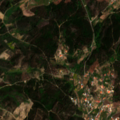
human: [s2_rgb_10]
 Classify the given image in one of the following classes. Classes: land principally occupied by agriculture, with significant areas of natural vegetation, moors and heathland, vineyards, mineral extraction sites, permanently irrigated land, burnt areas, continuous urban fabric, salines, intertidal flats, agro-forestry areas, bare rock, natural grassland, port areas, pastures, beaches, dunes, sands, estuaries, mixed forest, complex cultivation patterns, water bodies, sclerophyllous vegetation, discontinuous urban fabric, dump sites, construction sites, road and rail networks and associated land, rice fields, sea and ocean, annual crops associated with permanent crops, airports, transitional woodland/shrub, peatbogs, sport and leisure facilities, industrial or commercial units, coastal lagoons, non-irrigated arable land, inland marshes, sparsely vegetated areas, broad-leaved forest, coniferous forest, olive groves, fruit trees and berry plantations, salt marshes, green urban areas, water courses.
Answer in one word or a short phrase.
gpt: land principally occupied by agriculture, with significant areas of natural vegetation, broad-leaved forest, coniferous forest, transitional woodland/shrub